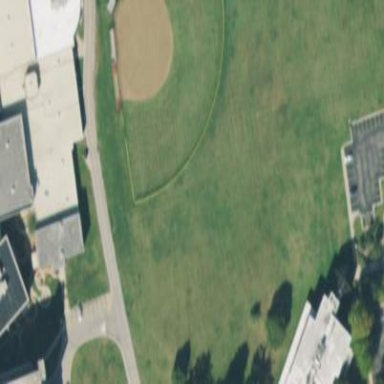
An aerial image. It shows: Baseball pitch for leisure land.